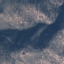
Label: HerbaceousVegetation